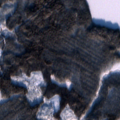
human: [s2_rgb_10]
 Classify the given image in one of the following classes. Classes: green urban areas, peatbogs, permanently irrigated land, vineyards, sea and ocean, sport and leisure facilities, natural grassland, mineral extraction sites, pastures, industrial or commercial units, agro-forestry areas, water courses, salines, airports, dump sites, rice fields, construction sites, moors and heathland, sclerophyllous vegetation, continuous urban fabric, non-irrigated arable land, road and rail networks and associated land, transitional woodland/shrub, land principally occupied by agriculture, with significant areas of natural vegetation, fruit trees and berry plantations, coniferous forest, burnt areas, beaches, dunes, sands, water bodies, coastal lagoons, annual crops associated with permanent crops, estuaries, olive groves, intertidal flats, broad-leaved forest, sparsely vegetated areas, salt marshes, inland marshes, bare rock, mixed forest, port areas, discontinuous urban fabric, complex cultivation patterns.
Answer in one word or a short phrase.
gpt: coniferous forest, mixed forest, transitional woodland/shrub, water bodies